Question: I have created a simple leaderboard application in C#. However I noticed a problem with pulling and ordering scores. Lets say I run ZREVRANGE on a sorted set (95, 12, 60, 50, 66) then it will return in the order 95, 66, 60, 50, 12. Great that's exactly what I want.
However if I add 100 to that same order set, ZREVRANGE return 95, 66, 60, 50, 12, 100. It places 100 at the end of the set, even though it is greater than the other numbers. After sum digging, I was able to find out that ZREVRANGE returns a jagged array of bytes. From what I can tell, it is in order based upon the first digit in the number Which is the first number in the jagged array. Here is an example.

As you can see it looks like it is ordering based. Should I be using something different then ZREVRANGE?
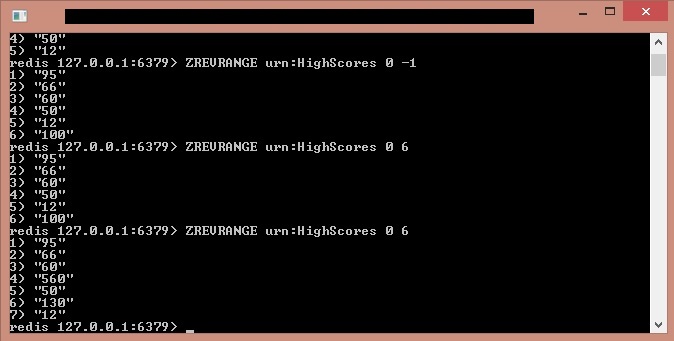
Answer: Ordered sets use a score for ordering. Members are ordered lexicographically if they have the same score.
It looks like you're using members to store the leaderboard's scores, and I'm betting you set the score for all members to the same value. Besides yielding the unexpected, but correct, lexicographical ordering, this also means you won't be able to store the same score more than once.